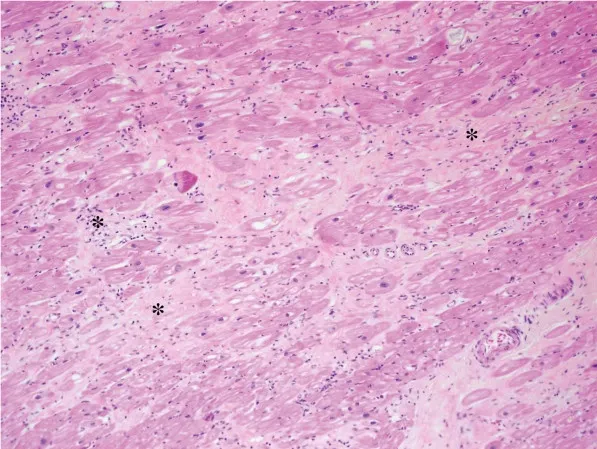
Native heart explants: Left ventricular section. Extensive interstitial fibrosis with residual areas of granulation tissue and mild lymphocytic infiltrates (HPS, 10X).
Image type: pathology (h&e)